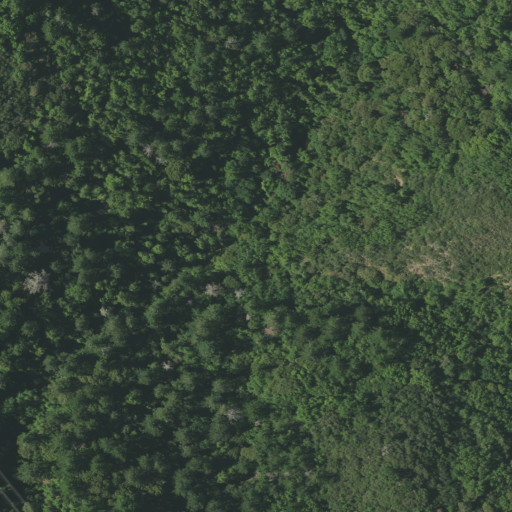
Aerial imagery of valley in California named Congress Springs Canyon containing evergreen forest and mixed forest